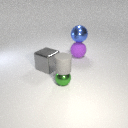
large gray metal cube to the left of small green metal sphere